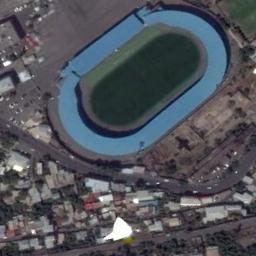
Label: stadium